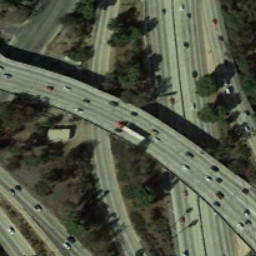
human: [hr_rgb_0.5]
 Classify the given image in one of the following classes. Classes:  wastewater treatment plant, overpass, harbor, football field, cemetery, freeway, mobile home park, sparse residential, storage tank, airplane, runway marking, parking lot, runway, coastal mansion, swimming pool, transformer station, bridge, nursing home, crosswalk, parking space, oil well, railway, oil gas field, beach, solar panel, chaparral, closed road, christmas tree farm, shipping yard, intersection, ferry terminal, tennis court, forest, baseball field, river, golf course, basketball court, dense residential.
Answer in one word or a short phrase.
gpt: overpass